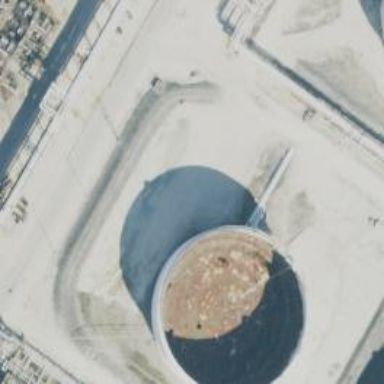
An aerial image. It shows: Storage tank building.